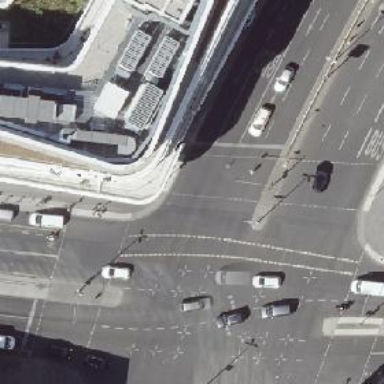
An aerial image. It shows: Secondary road with asphalt surface. There is shared bus and cycle lane on the right side.